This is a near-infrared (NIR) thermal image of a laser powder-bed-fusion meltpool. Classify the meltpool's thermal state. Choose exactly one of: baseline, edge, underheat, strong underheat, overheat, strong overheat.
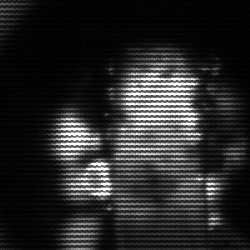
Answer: strong underheat